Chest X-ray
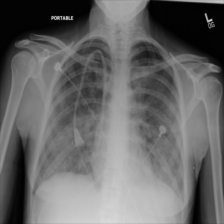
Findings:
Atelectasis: negative
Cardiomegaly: negative
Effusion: negative
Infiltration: negative
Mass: negative
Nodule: negative
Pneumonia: negative
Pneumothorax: negative
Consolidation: negative
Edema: positive
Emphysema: negative
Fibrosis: negative
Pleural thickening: negative
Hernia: negative